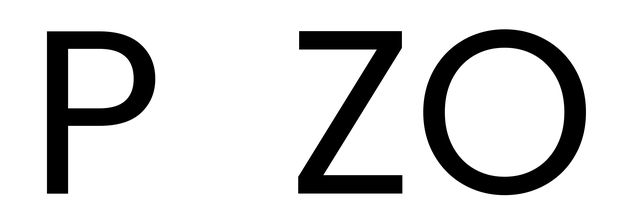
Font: Poppins-Regular